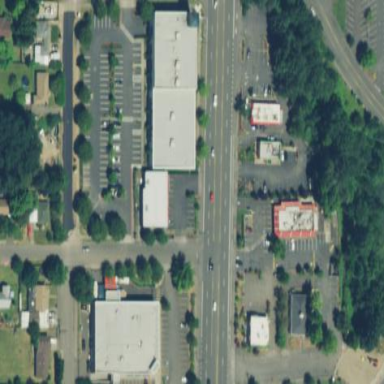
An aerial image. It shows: Retail area.